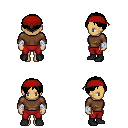
a pixel art fantasy rpg character, female body template, human, tanned skin, brown long-sleeve shirt, red pants, black parted hairstyle, red bandana, white cloth bandages, black shoes, four views (front, back, left, right), 2x2 character sprite sheet, small pixel art, hard edges, no anti-aliasing